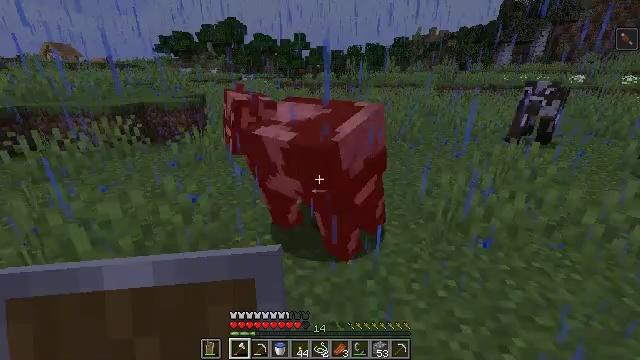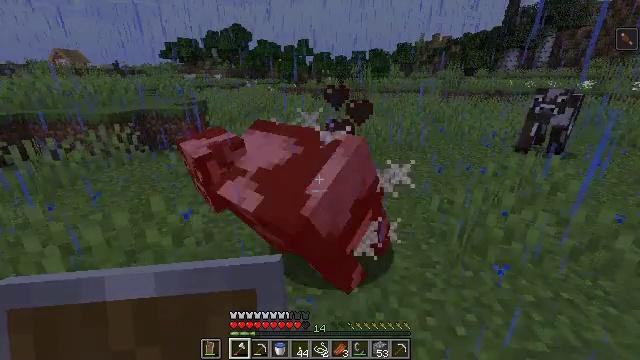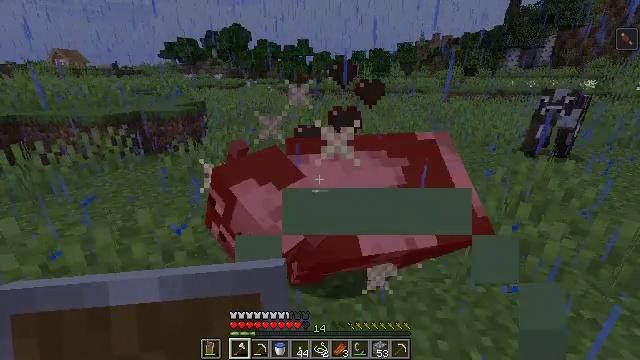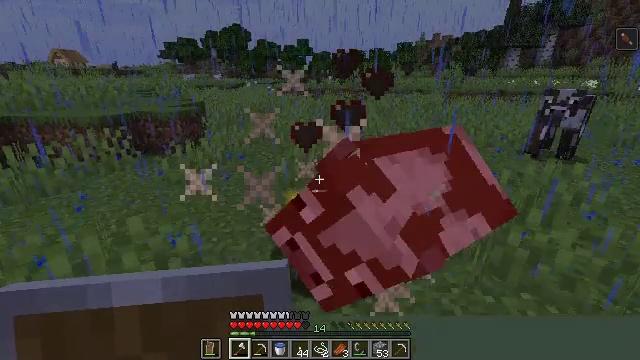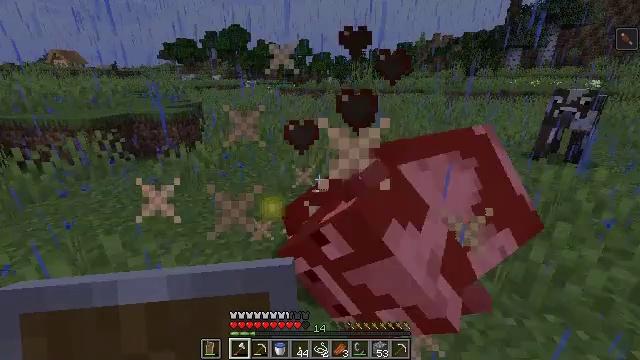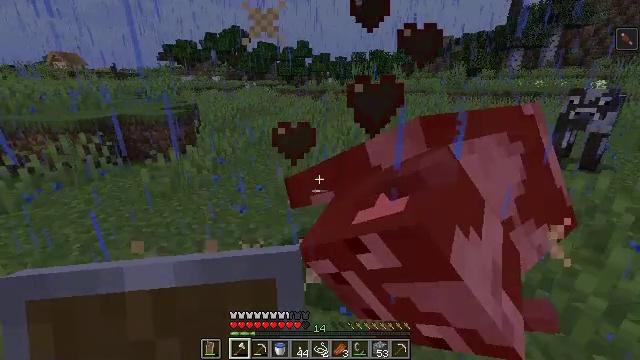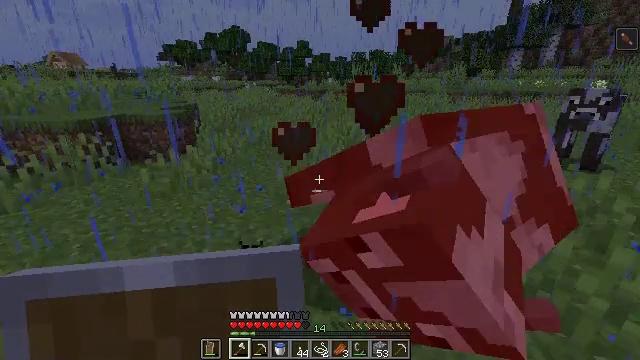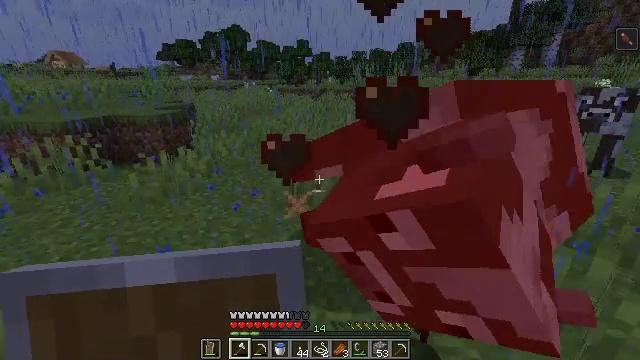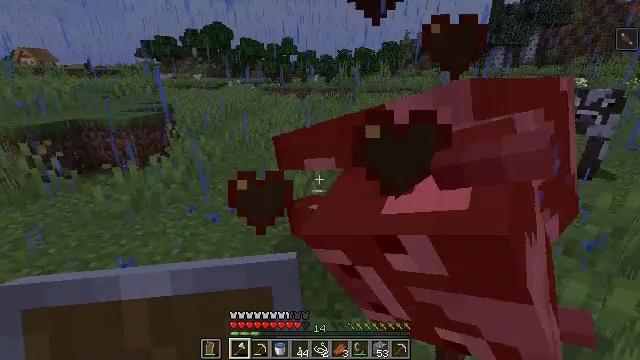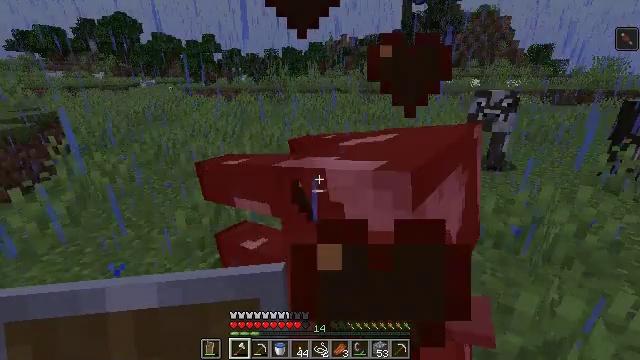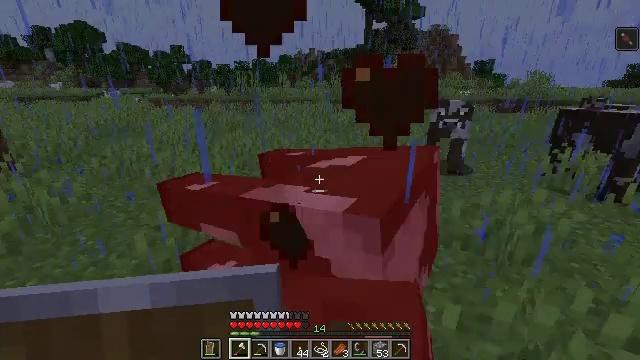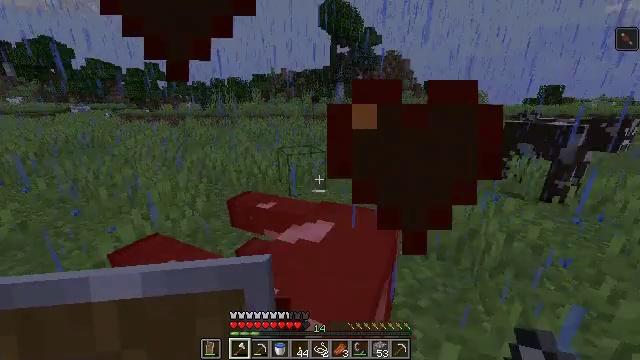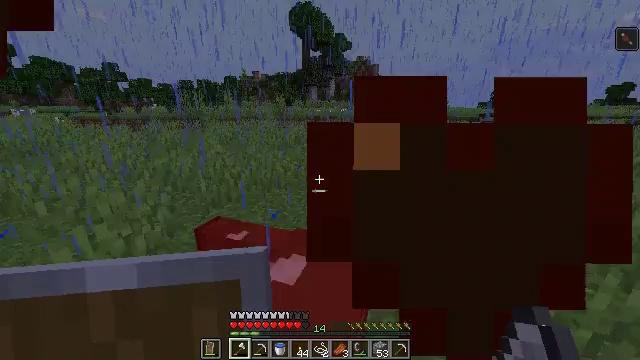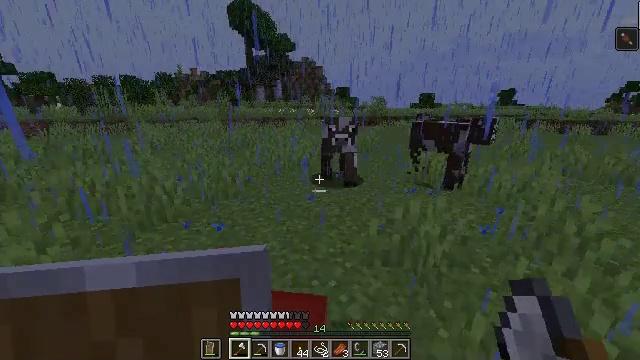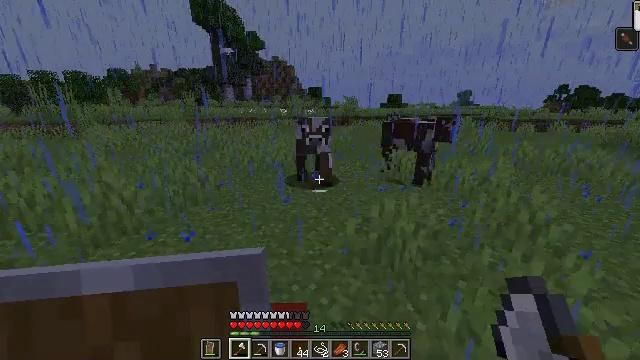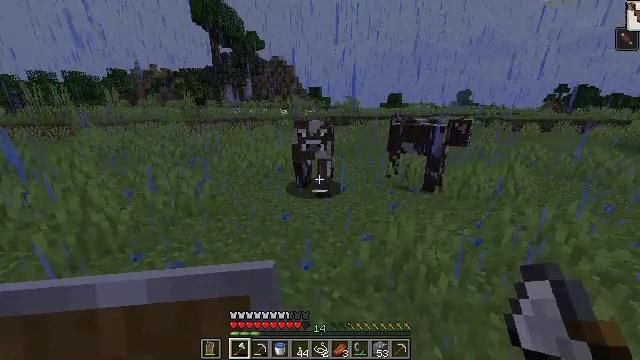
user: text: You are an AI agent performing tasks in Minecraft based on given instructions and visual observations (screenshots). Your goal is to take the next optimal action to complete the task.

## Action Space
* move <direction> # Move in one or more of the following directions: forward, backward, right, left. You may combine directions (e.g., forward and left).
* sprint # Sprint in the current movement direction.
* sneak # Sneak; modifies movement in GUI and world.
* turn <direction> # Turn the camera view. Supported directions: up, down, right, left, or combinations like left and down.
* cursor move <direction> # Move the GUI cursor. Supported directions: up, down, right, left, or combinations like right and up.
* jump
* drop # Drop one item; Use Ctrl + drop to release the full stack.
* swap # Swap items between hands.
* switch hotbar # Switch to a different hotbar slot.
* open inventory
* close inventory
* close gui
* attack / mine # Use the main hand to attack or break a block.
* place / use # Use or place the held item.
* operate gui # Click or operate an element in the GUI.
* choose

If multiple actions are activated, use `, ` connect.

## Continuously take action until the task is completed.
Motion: motion action
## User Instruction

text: Gather grass on the ground.
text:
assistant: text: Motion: move forward, turn up
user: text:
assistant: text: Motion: move forward
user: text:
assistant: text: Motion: move forward
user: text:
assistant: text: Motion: move forward
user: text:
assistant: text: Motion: move forward
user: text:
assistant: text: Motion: move forward
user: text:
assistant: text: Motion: move forward
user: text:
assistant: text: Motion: move forward, turn right
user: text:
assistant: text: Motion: move forward, sprint, turn right
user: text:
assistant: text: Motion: move forward, sprint, turn right and up
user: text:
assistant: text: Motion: move forward, sprint, turn right and up
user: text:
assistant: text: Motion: move forward, sprint, turn right
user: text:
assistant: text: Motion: move forward, sprint, turn right
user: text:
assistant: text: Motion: move forward, sprint, turn right
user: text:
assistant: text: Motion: move forward, sprint
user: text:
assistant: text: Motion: move forward, sprint
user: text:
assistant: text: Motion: move forward, sprint
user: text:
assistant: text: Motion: move forward, sprint, turn down
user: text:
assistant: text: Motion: move forward, sprint, turn down
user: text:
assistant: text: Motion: move forward, sprint
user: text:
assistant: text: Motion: move forward, turn left and down, jump
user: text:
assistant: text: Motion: turn left and down, jump
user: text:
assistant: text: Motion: turn left, jump
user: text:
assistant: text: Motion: no_op
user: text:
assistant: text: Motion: turn left
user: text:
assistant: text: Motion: turn left and down
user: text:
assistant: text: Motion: turn left and down
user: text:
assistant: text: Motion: turn down
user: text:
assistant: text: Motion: turn down, attack / mine
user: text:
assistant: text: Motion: attack / mine